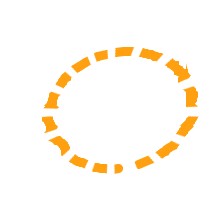
Shape: circle